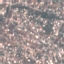
Label: Residential